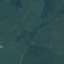
Label: Pasture